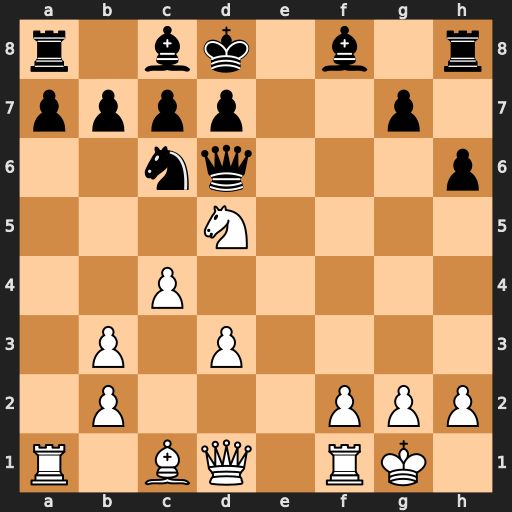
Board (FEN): r1bk1b1r/pppp2p1/2nq3p/3N4/2P5/1P1P4/1P3PPP/R1BQ1RK1
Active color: w
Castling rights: -
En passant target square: -
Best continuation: Bf4 Qg6 Bxc7+